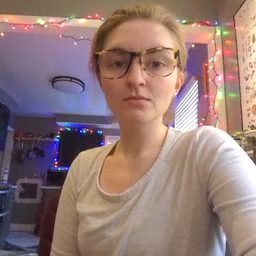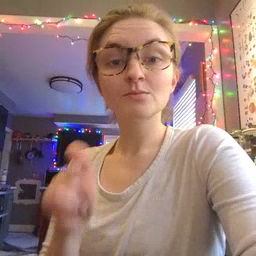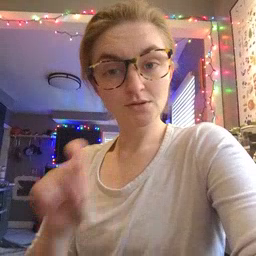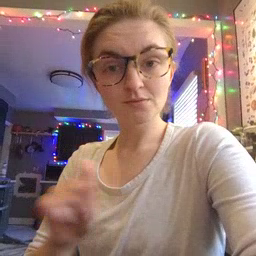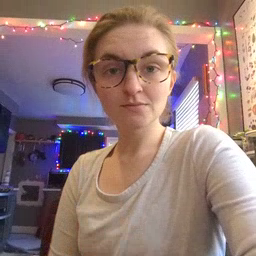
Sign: pencil